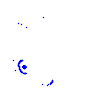
Particle: proton